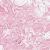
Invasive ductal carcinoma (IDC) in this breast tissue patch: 0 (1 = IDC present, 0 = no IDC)